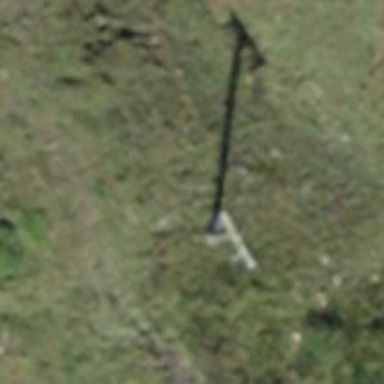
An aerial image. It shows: Pylon used for aerialway.